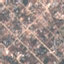
Label: Residential